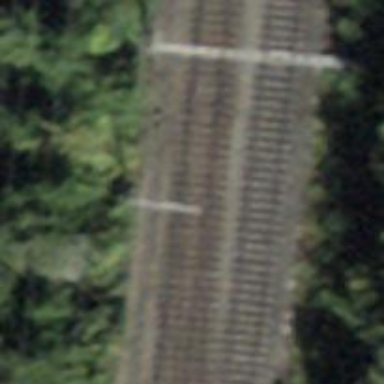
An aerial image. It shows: Railway track with contact lines for electrification.